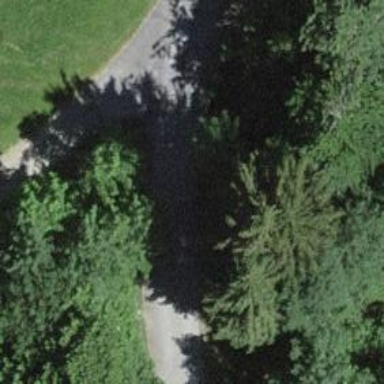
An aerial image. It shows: Well-maintained track road of grade 1.